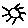
Label: sun